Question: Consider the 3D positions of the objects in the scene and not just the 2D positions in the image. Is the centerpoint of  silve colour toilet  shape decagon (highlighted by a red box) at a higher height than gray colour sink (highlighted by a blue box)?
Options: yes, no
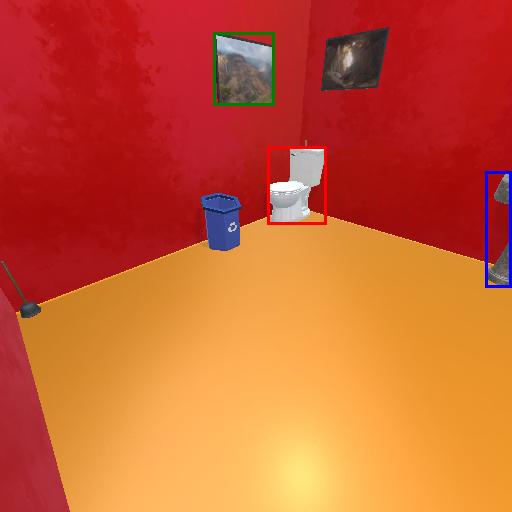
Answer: yes